Interaction volume radius: 10 \u00c5
Interaction volume height: 10 \u00c5
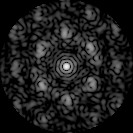
Disorder parameter: 0.5964